Interaction volume radius: 5 \u00c5
Interaction volume height: 45 \u00c5
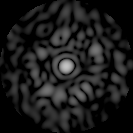
Disorder parameter: 0.8476